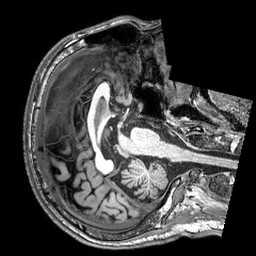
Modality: T1w
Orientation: axial
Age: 69
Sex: male
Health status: healthy
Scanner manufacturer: philips
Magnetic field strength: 3 T